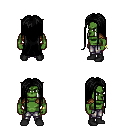
a pixel art fantasy rpg character, male body template, orc, green skin, leather shoulder armor, metal pants, black extra-long hairstyle, bracelets, black shoes, four views (front, back, left, right), 2x2 character sprite sheet, small pixel art, hard edges, no anti-aliasing